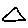
Label: triangle